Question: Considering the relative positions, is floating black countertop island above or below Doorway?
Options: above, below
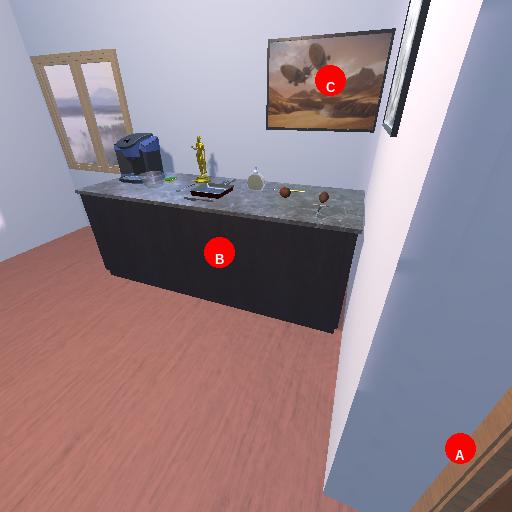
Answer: above